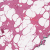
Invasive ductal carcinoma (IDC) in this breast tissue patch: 0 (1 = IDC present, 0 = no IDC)